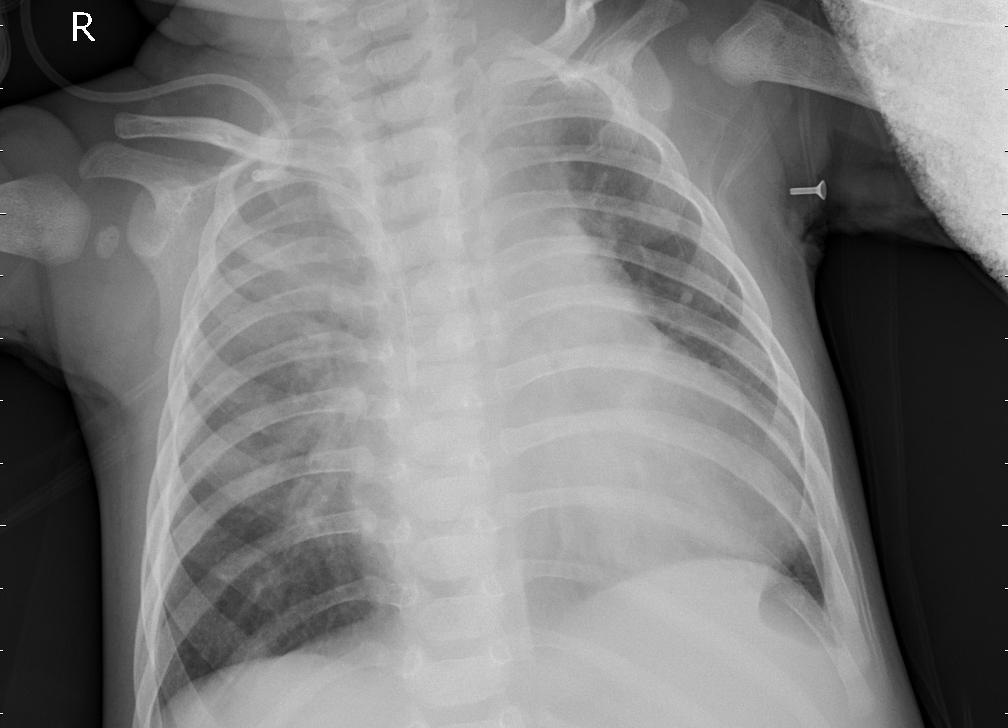
Diagnosis: PNEUMONIA